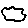
Label: cloud